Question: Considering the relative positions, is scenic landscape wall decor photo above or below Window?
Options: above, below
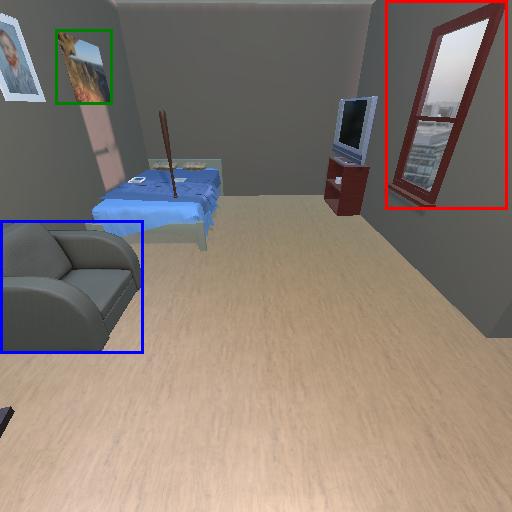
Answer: above